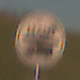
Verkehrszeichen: EndeMautpflicht
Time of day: SunriseSunset
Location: Outdoor (Nature)
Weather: PartlyCloudy
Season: NotSpecified
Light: Natural